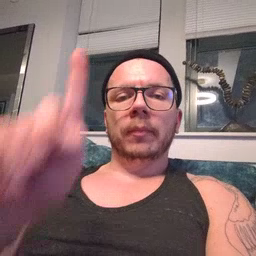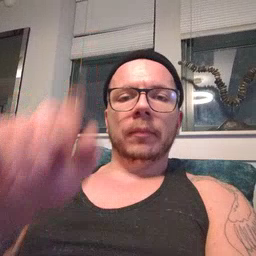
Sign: up